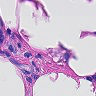
Metastatic tissue present: yes